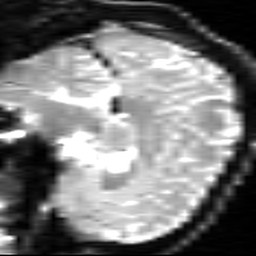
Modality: inplaneT2
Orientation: sagittal
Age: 25
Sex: male